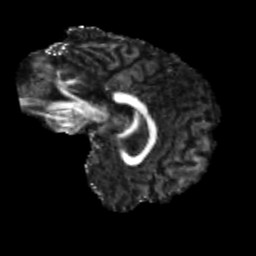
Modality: FA
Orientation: sagittal
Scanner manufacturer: siemens
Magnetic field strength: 3 T
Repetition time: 4 s
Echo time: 0.0594 s